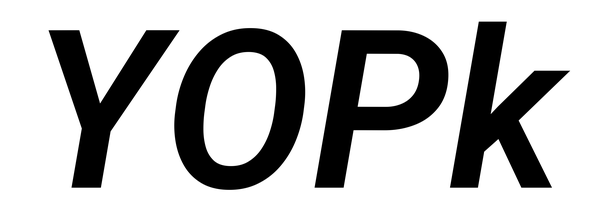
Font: Roboto-Italic_SemiBold_Italic